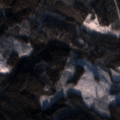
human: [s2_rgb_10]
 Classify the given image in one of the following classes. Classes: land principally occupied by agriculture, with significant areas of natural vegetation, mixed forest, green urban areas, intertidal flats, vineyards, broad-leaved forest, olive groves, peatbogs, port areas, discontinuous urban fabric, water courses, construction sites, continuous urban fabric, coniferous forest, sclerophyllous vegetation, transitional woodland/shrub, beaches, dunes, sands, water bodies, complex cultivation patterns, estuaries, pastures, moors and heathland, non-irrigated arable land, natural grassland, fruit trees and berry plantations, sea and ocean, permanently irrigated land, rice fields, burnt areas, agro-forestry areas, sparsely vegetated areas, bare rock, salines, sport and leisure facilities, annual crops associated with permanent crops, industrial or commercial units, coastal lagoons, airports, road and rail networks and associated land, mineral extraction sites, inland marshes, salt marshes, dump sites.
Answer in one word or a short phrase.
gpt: broad-leaved forest, coniferous forest, mixed forest, transitional woodland/shrub